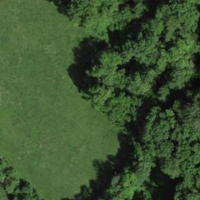
EUNIS habitat code: 25
Species observed at this site:
Euphorbia cyparissias